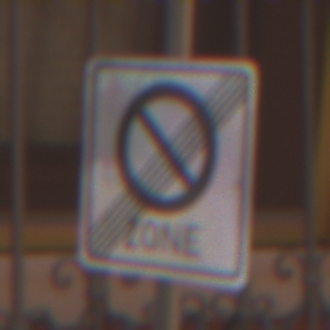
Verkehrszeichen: EndeEingeschraenktesHalteverbotZone
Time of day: MorningAfternoon
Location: Outdoor (Urban)
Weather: Clear
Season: NotSpecified
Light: Natural